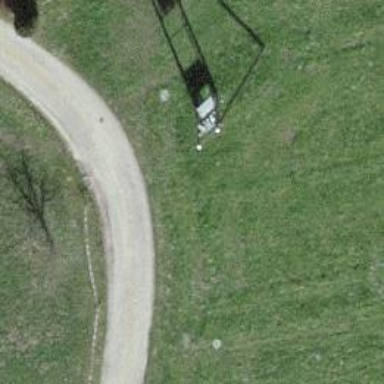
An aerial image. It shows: Well-maintained track road with grade 1 tracktype.